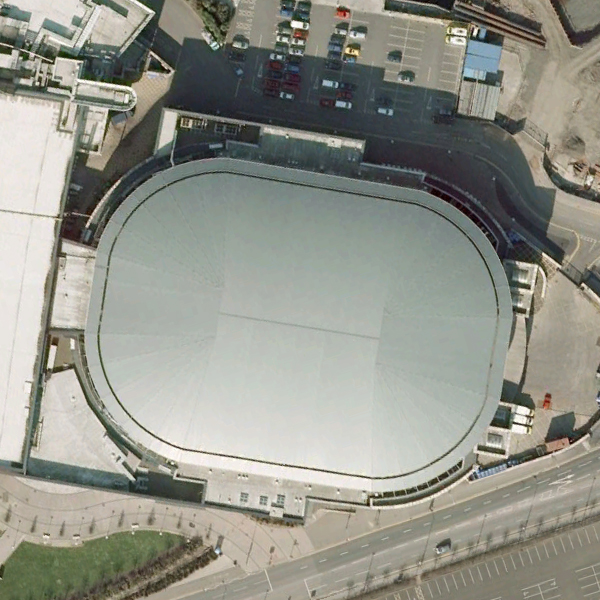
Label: Center